Question: What is the value of the measurement in the image?
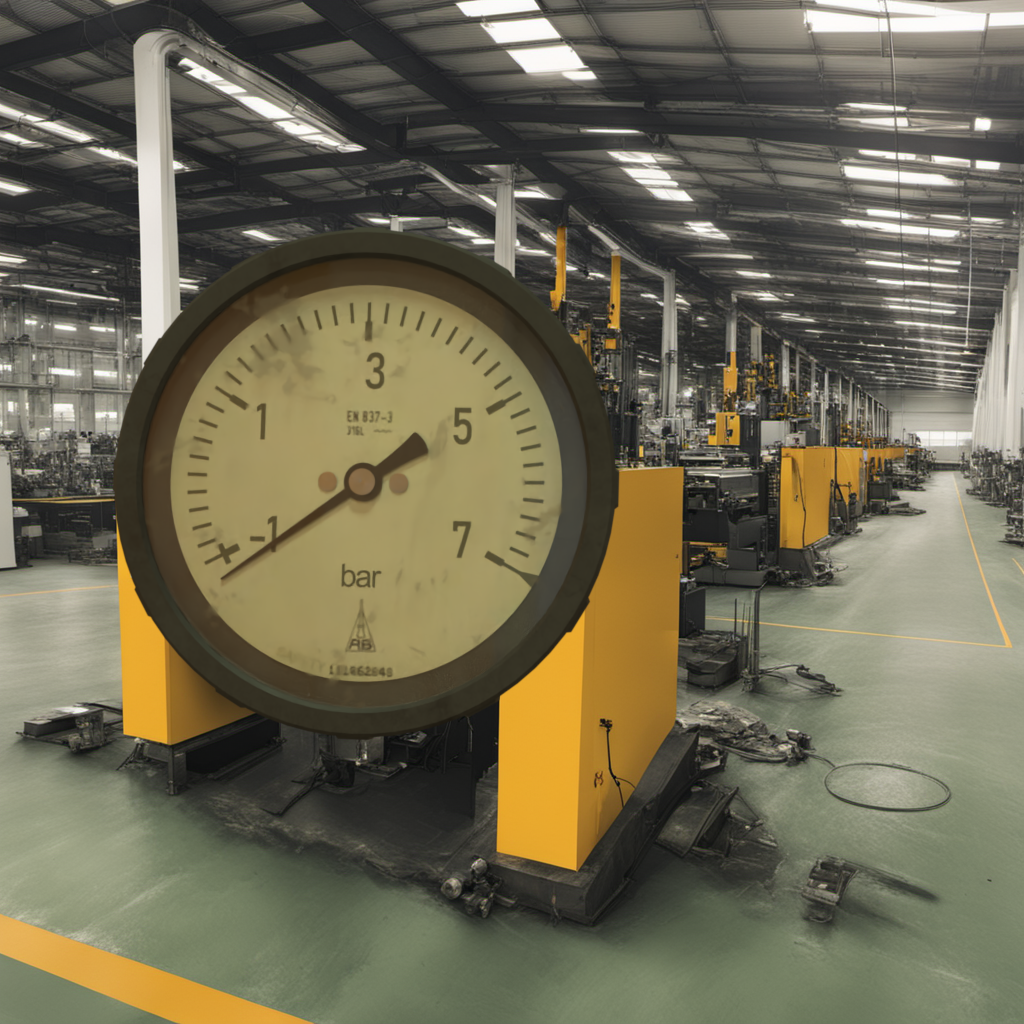
Answer: The result is -1.2
Question: What is the value range of this measurement?
Answer: The range is from -1 to 7
Question: What is the minimum and maximum value of this measurement?
Answer: The minimum value is -1 and the maximum value is 7